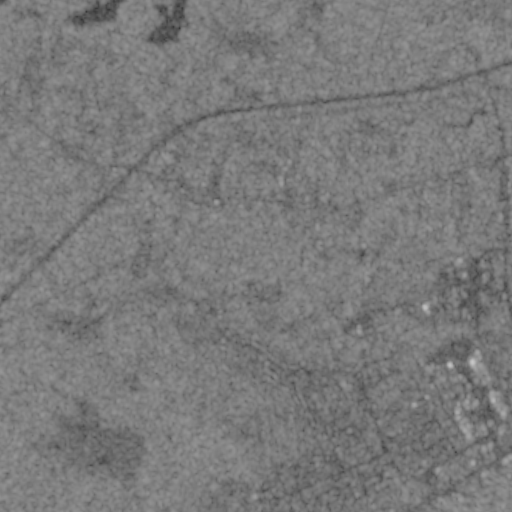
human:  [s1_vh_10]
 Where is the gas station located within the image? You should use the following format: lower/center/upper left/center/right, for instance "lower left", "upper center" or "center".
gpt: The gas station is located in the lower right of the image.
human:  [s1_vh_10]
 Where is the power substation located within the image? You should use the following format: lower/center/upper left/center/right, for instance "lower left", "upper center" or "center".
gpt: The power substation is located in the lower right of the image.
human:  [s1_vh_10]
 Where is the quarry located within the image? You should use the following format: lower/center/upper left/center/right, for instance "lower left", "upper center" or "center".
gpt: There is no quarry in the image.

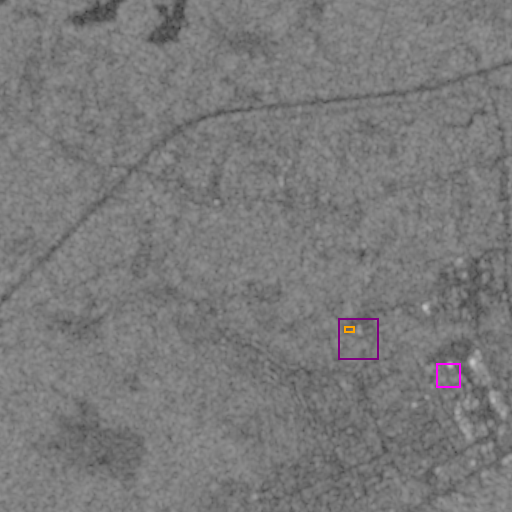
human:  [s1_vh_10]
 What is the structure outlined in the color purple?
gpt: The structure outlined in purple is a park.
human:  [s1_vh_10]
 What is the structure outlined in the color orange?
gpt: The structure outlined in orange is a parking lot.
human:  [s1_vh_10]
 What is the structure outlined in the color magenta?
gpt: The structure outlined in magenta is a building.
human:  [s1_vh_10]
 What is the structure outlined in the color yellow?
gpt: There is no yellow outline.